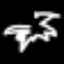
Label: palm tree